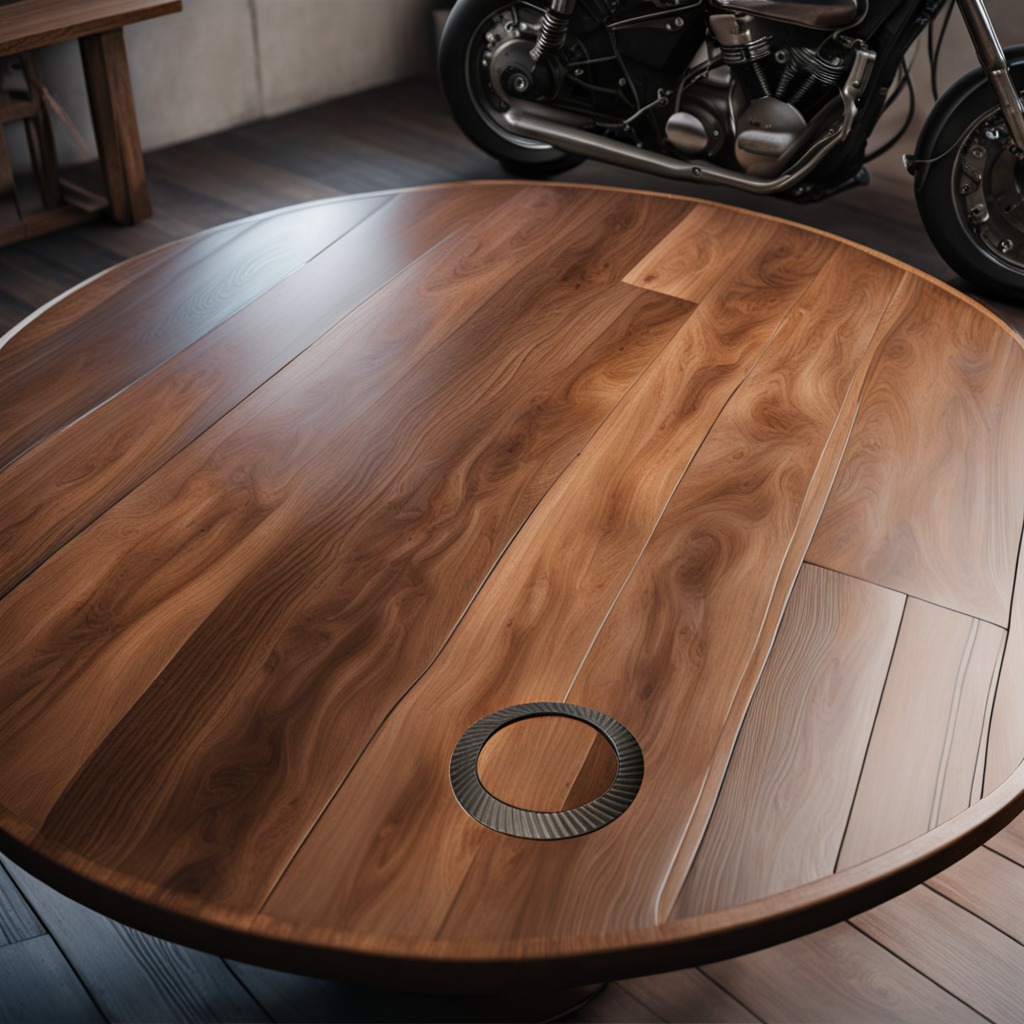
A flat metal washer lying on an oil-spilled wooden table in a vintage motorcycle garage